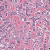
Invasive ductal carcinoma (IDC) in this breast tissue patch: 1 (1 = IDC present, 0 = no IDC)